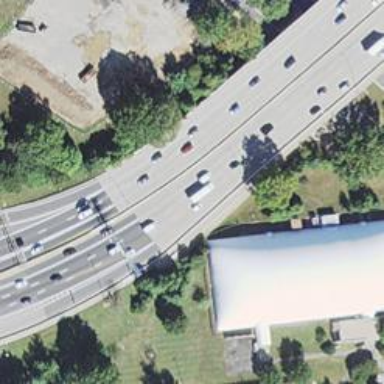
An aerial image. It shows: Motorway junction.